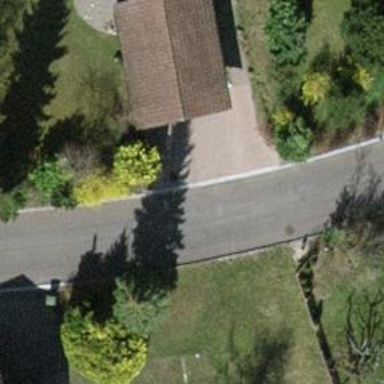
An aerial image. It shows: Smooth asphalt road in residential area.